Question: I want to try joomla, but I can't even install it properly.
The last step I was able to make, using the manual installation is before the step before the finish. When I click next, I get this:

The database is created, when I check on phpmyadmin.
What's wrong, I think I have followed all the steps correctly because there's no error in every step. And my php settings is set to the recommended settings by joomla.
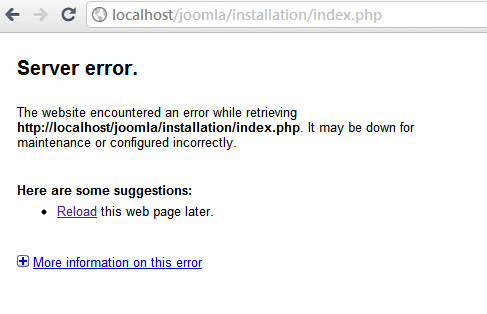
Answer: Server check list to make sure your Joomla installation will work OK :
- - - -
Are you sure you uploaded all the files?
This should work ... I think there's something wrong with your server configuration not Joomla. Try installing <URL> It's free host comes with Apache, PHP and MySQL. An easy installation without the hassle to configure it.